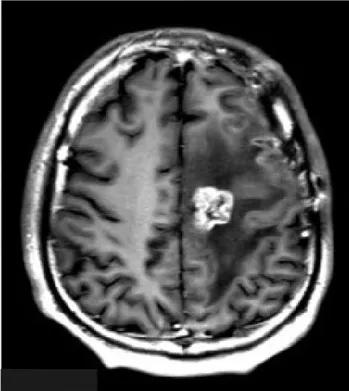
4th August.
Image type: radiology (mri)